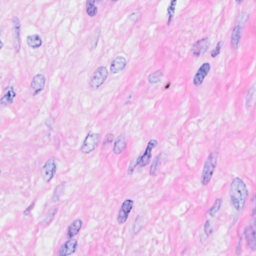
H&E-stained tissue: Breast